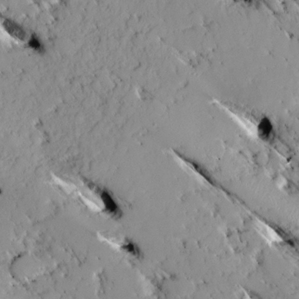
Label: non_frost